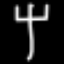
Label: fork